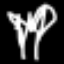
Label: palm tree